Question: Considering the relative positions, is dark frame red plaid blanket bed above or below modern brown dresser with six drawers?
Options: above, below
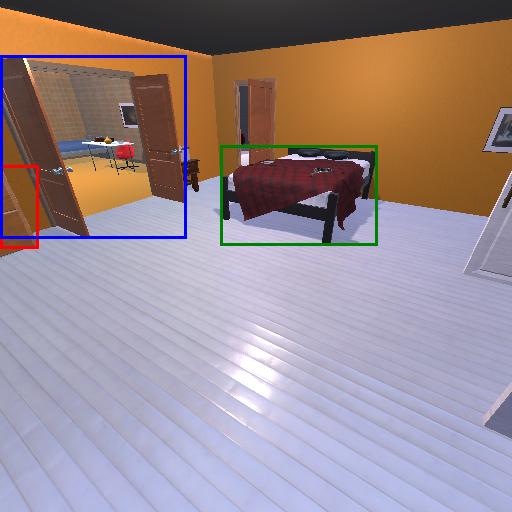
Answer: above